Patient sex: M
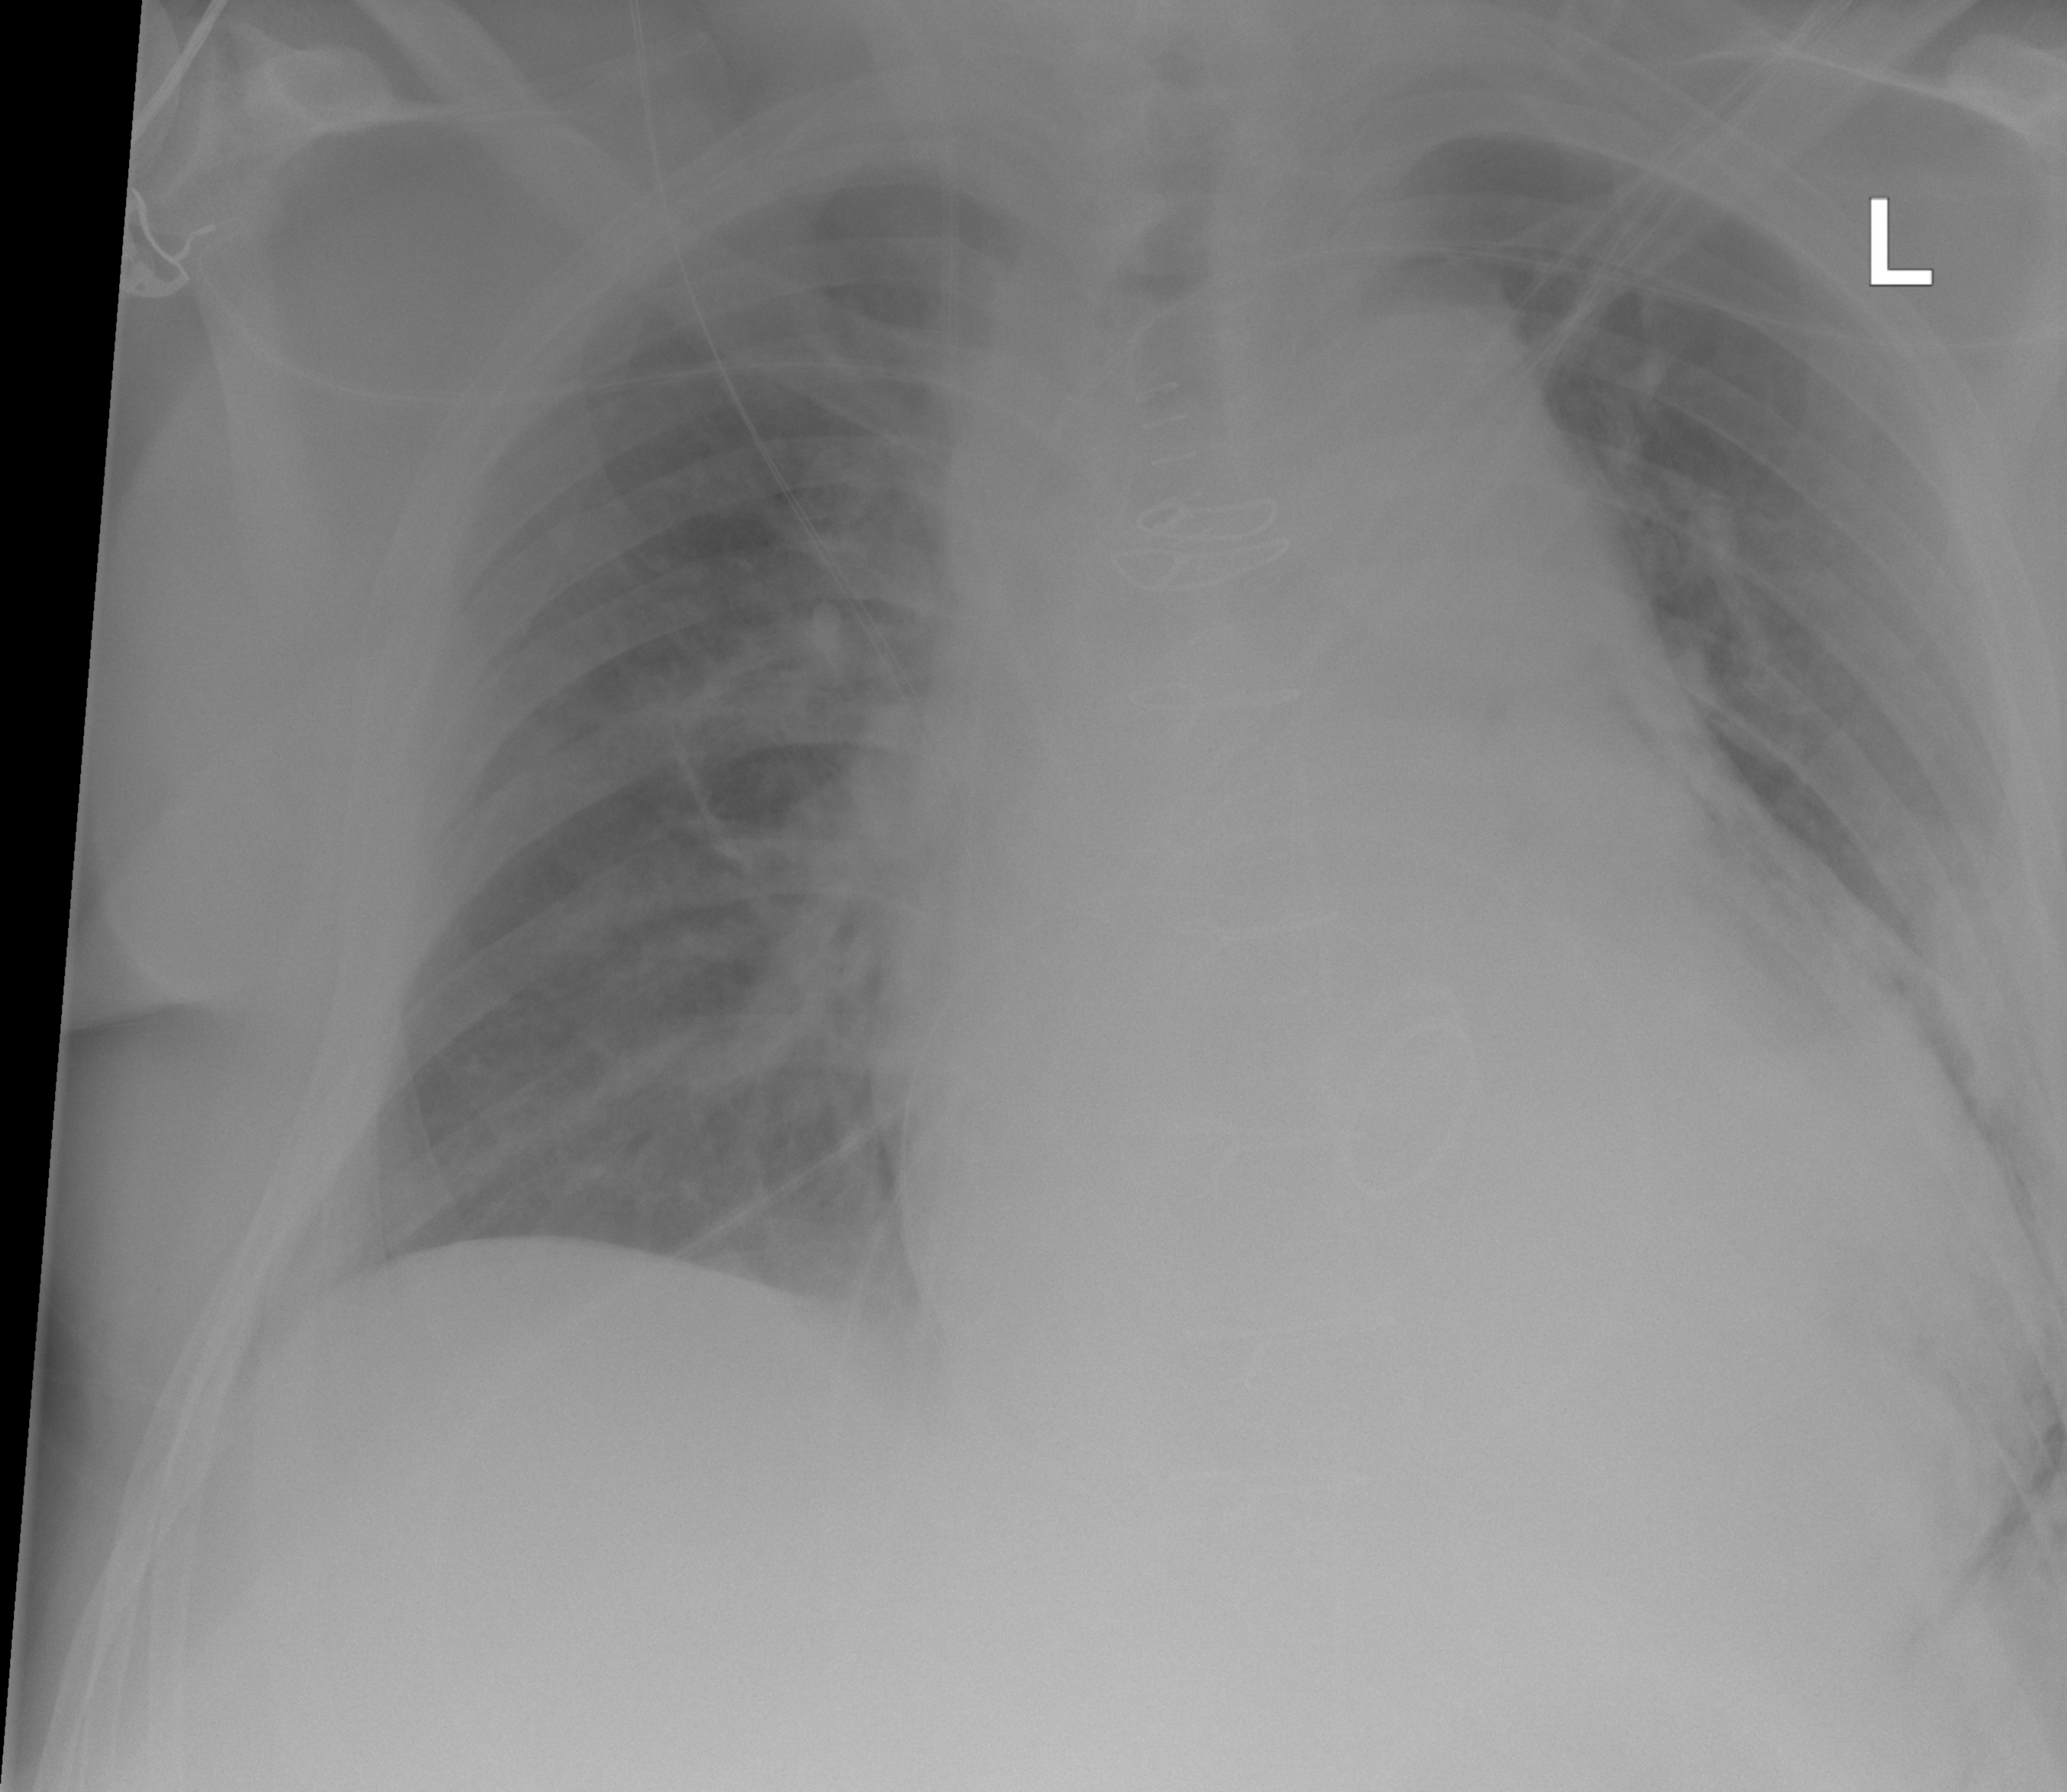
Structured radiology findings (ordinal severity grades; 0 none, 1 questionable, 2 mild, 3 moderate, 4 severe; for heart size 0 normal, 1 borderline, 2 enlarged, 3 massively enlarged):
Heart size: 2
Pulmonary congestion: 2
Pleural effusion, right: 0
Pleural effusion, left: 2
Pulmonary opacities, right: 0
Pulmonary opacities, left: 0
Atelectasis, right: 0
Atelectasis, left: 1